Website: lowes
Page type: address-validator
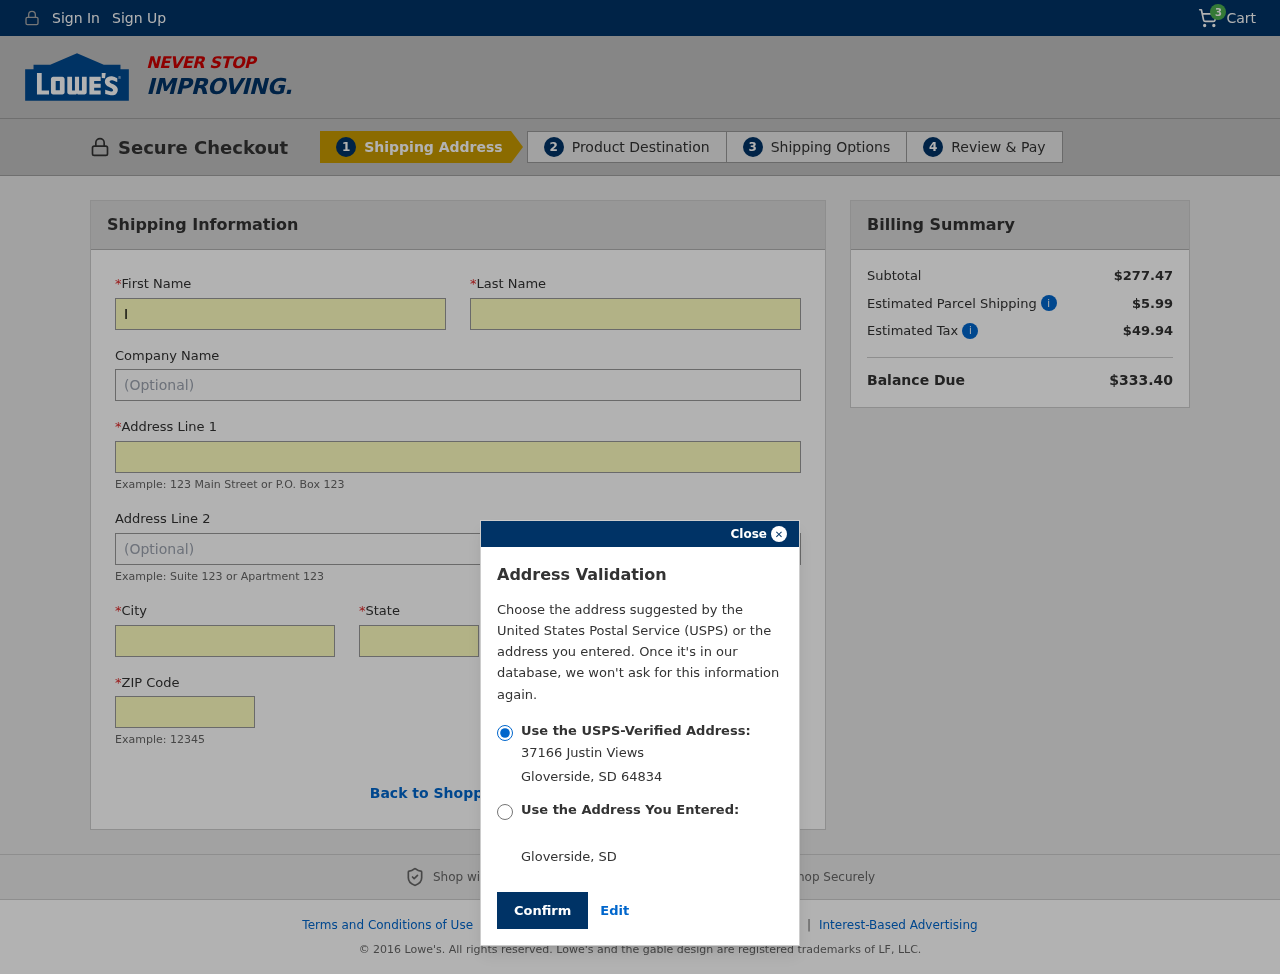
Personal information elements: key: PII_CITY
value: Gloverside
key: PII_COMPANY
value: Murray Inc
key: PII_FIRSTNAME
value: Ivan
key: PII_LASTNAME
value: Roberts
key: PII_POSTCODE
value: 64834
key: PII_STATE
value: South Dakota
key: PII_STATE_ABBR
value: SD
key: PII_STREET
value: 37166 Justin Views
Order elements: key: ORDER_NUM_ITEMS
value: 3
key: ORDER_SUBTOTAL
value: $277.47
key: ORDER_SHIPPING_COST
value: $5.99
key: ORDER_TAX
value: $49.94
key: ORDER_TOTAL
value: $333.40